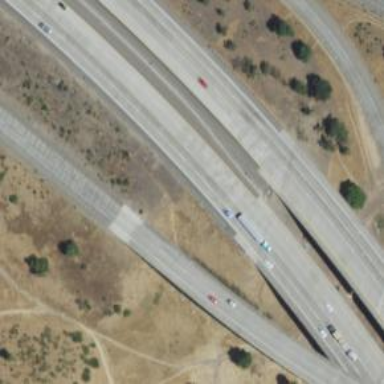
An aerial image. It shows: View of motorway.